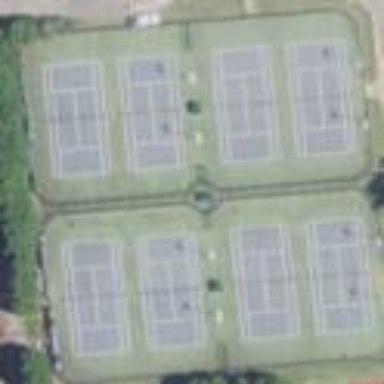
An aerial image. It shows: Paved tennis court in leisure land pitch.